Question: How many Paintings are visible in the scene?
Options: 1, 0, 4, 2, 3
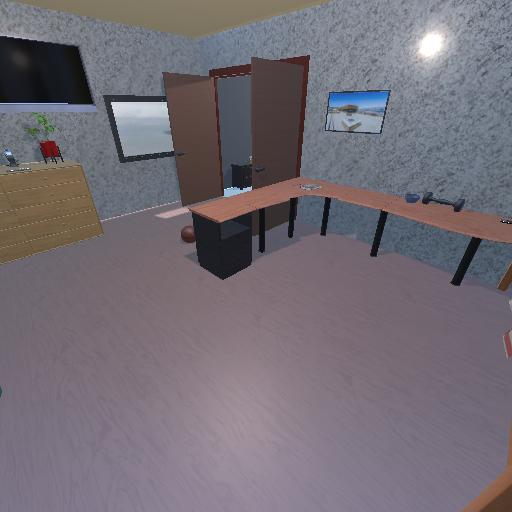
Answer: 1